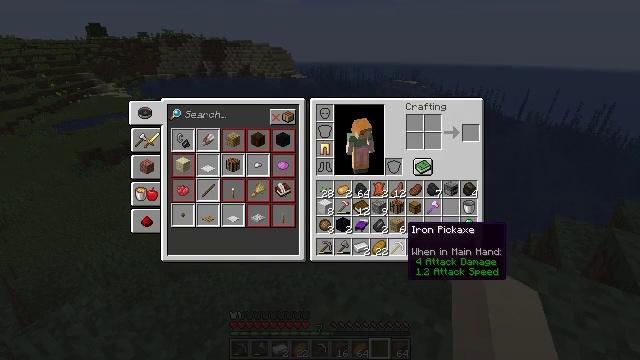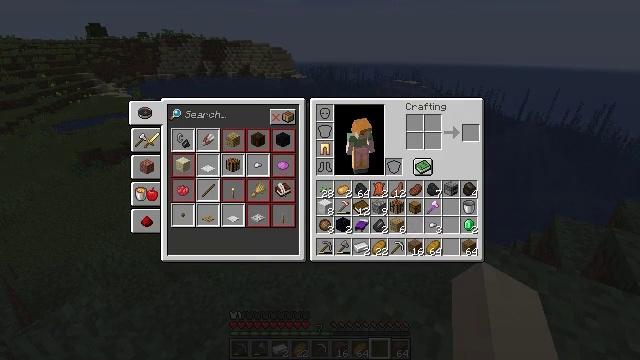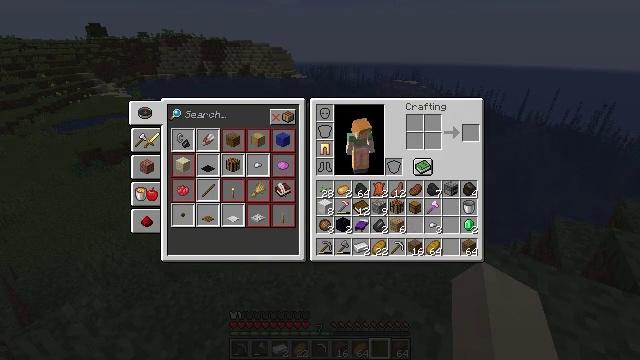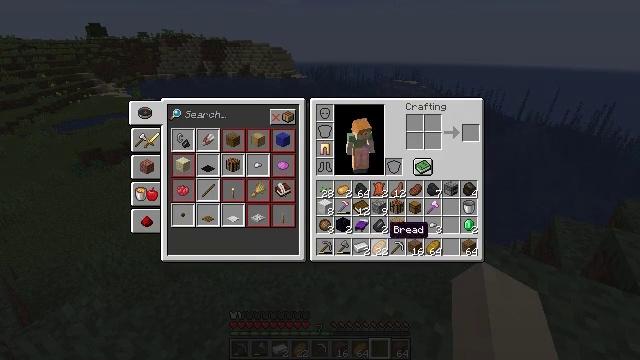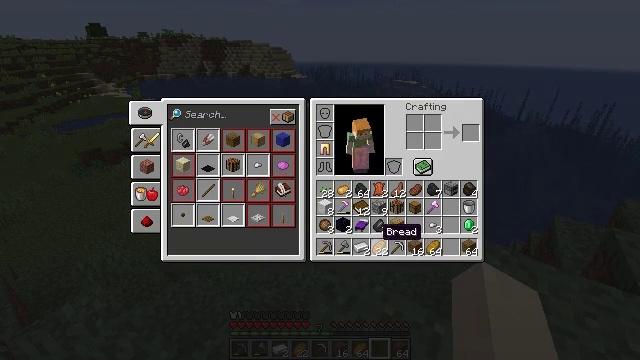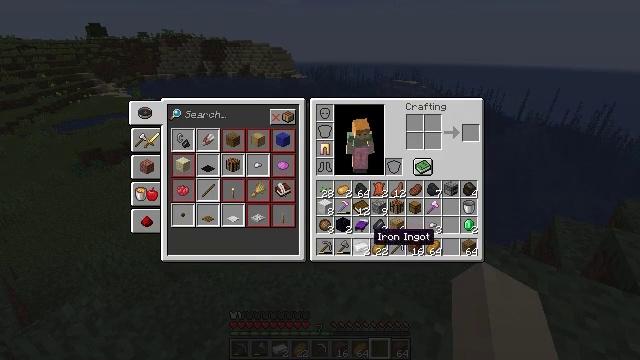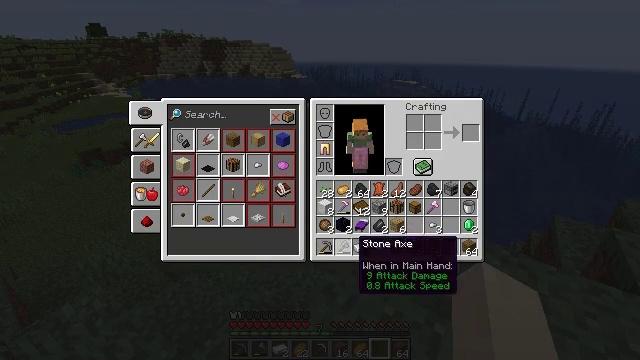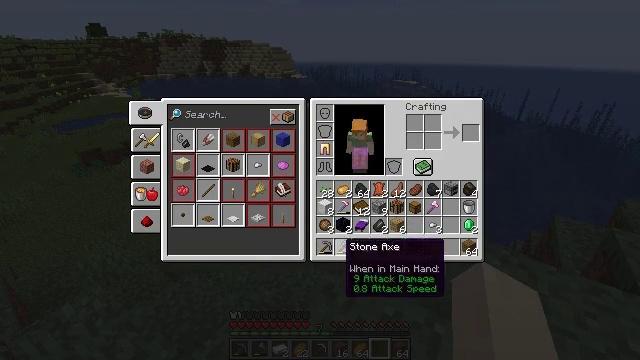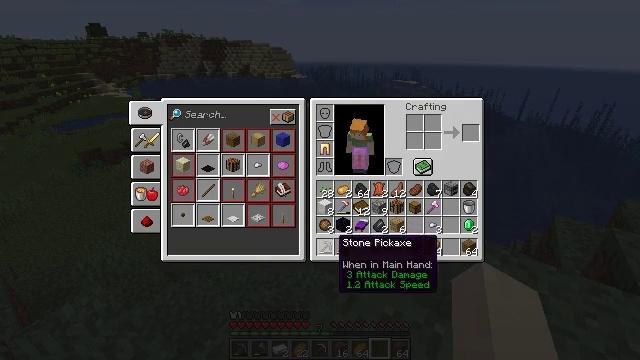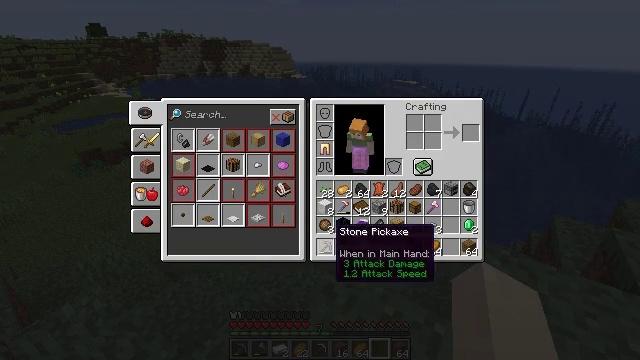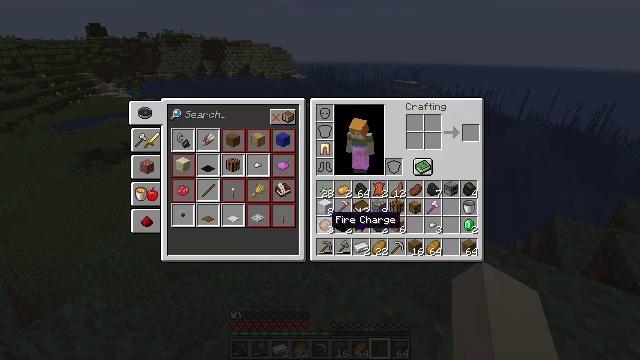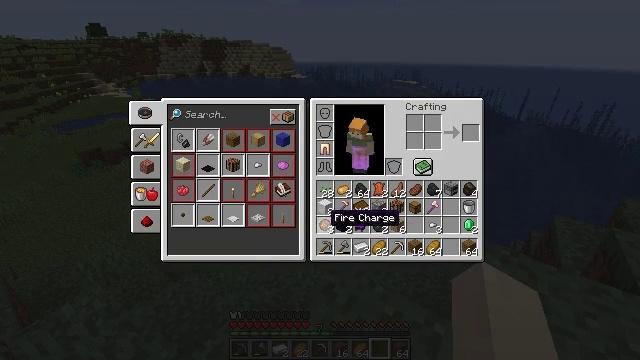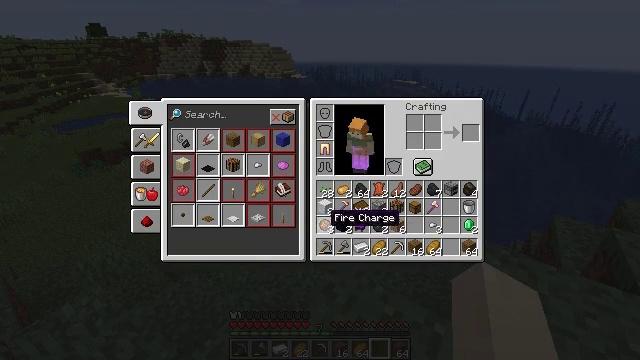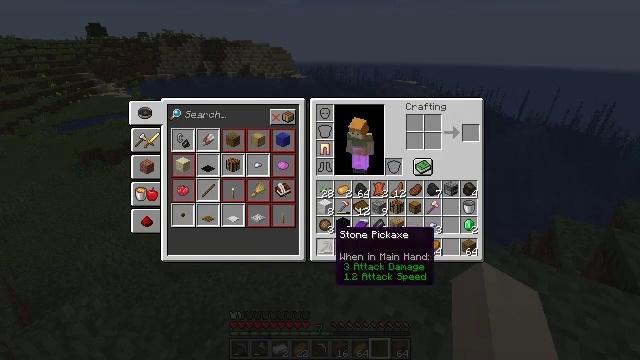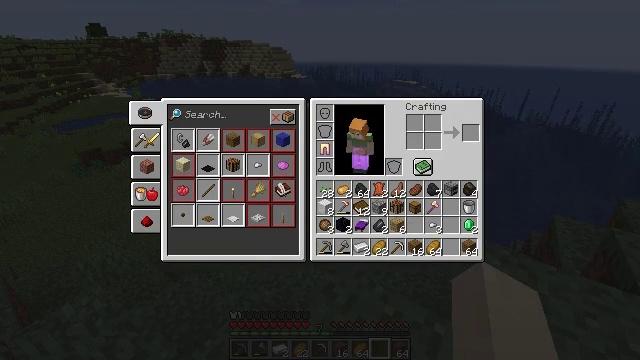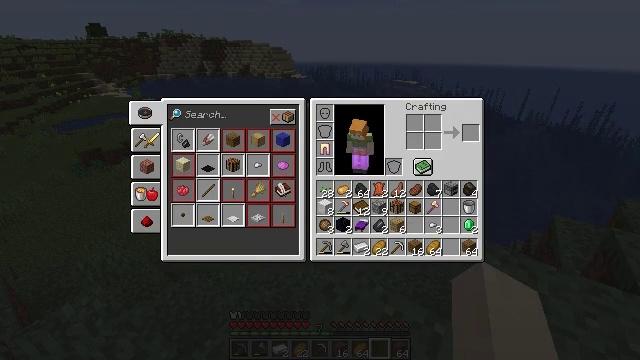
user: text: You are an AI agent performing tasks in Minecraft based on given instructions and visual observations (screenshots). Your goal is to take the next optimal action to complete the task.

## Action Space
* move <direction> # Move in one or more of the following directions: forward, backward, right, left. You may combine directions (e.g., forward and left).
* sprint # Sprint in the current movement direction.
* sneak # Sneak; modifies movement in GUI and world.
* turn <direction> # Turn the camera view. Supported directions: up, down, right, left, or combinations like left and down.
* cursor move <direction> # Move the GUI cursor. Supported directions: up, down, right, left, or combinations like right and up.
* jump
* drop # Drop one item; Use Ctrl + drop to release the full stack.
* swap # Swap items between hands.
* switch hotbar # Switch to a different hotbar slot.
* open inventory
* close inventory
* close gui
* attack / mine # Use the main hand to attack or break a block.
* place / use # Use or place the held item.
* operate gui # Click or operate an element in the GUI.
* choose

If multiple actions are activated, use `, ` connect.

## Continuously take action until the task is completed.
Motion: motion action
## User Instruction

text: Remove an obsidian block from the inventory.
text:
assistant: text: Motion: no_op
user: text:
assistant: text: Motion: no_op
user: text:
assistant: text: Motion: no_op
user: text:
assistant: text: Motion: cursor move left
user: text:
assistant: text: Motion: cursor move left
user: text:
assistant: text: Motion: cursor move left and down
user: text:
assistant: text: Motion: cursor move left
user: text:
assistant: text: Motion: cursor move left
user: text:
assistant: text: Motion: cursor move up
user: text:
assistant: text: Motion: cursor move up
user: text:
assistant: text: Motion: no_op
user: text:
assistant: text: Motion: no_op
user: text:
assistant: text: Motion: cursor move down
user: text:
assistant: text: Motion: cursor move down
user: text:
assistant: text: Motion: no_op
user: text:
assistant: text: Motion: no_op
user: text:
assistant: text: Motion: cursor move up
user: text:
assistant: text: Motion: cursor move up
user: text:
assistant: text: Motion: cursor move up
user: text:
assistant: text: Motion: no_op
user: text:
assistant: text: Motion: no_op
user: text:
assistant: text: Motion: no_op
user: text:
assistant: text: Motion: no_op
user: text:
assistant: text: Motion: no_op
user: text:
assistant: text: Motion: no_op
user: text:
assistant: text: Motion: no_op
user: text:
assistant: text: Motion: no_op
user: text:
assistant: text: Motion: no_op
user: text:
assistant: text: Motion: no_op
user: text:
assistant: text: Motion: no_op